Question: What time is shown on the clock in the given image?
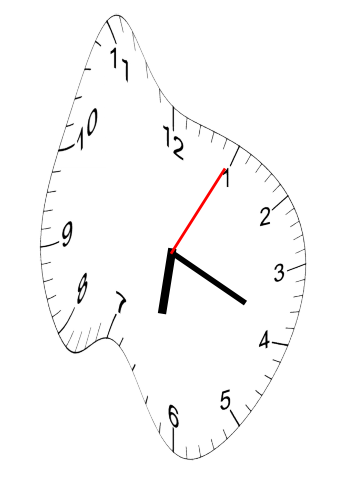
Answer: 06:19:05